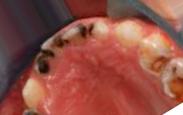
Condition: Caries